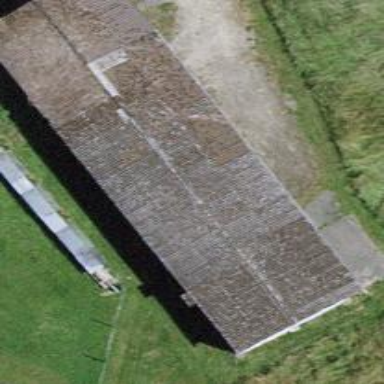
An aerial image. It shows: Rural barn.